Field crop: maize
Growth stage: 2
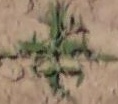
Species: atriplex